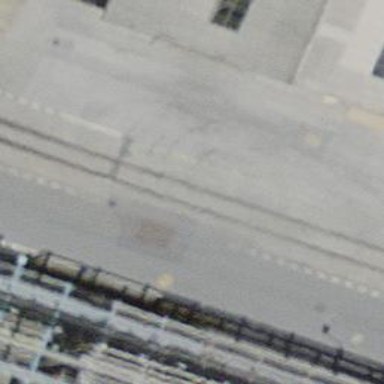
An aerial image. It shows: Level crossing along the railway.